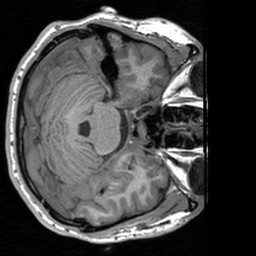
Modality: T1w
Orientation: axial
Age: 23
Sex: male
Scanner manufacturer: siemens
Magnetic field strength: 3 T
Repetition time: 1.9 s
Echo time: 0.00226 s